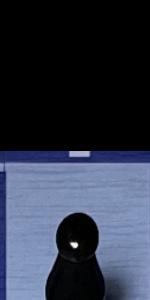
Label: Empty